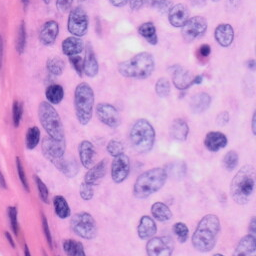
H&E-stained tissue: Skin